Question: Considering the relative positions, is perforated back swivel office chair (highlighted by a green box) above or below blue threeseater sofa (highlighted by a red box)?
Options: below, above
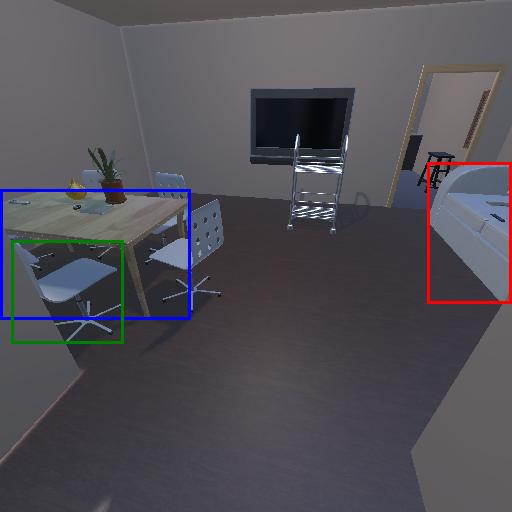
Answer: below